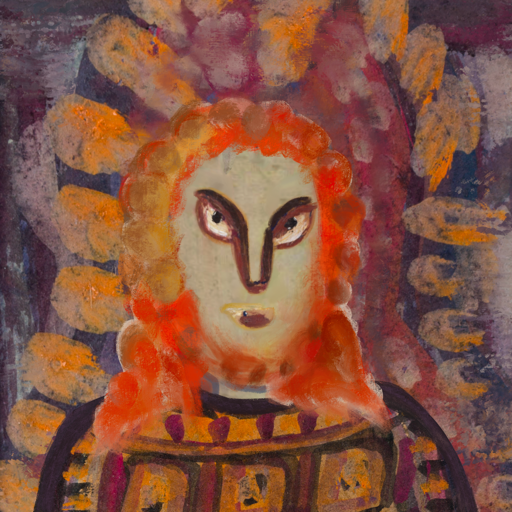
Background: Doll, Head And Neck Front: Hill_Girl, Face Front: After_Raid, Bust: Doll, Hair Front: Rupkatha, Head Accessory: Blank, Second Necklace: Blank, Necklace: Blank, Baby: Blank